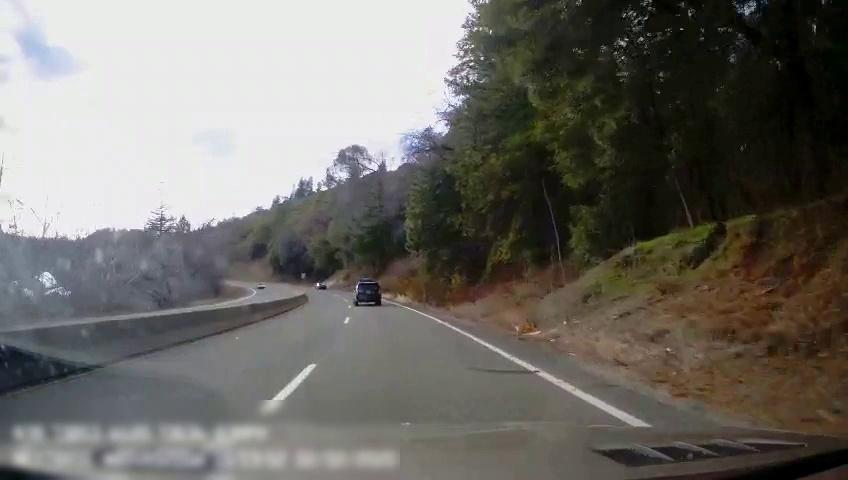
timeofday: Day
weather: Cloudy
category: Drivable Space
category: Drivable Space
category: Vehicles | SUV
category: Vehicles | Car
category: Lanes | Alternate Lane
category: Lanes | Current Lane
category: Lanes | Current Lane